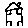
Label: house